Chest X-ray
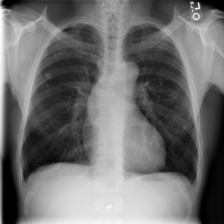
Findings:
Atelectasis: negative
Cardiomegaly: negative
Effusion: negative
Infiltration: positive
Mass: negative
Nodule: negative
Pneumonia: negative
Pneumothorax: negative
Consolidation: negative
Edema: negative
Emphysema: negative
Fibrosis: negative
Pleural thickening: negative
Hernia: negative